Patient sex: M
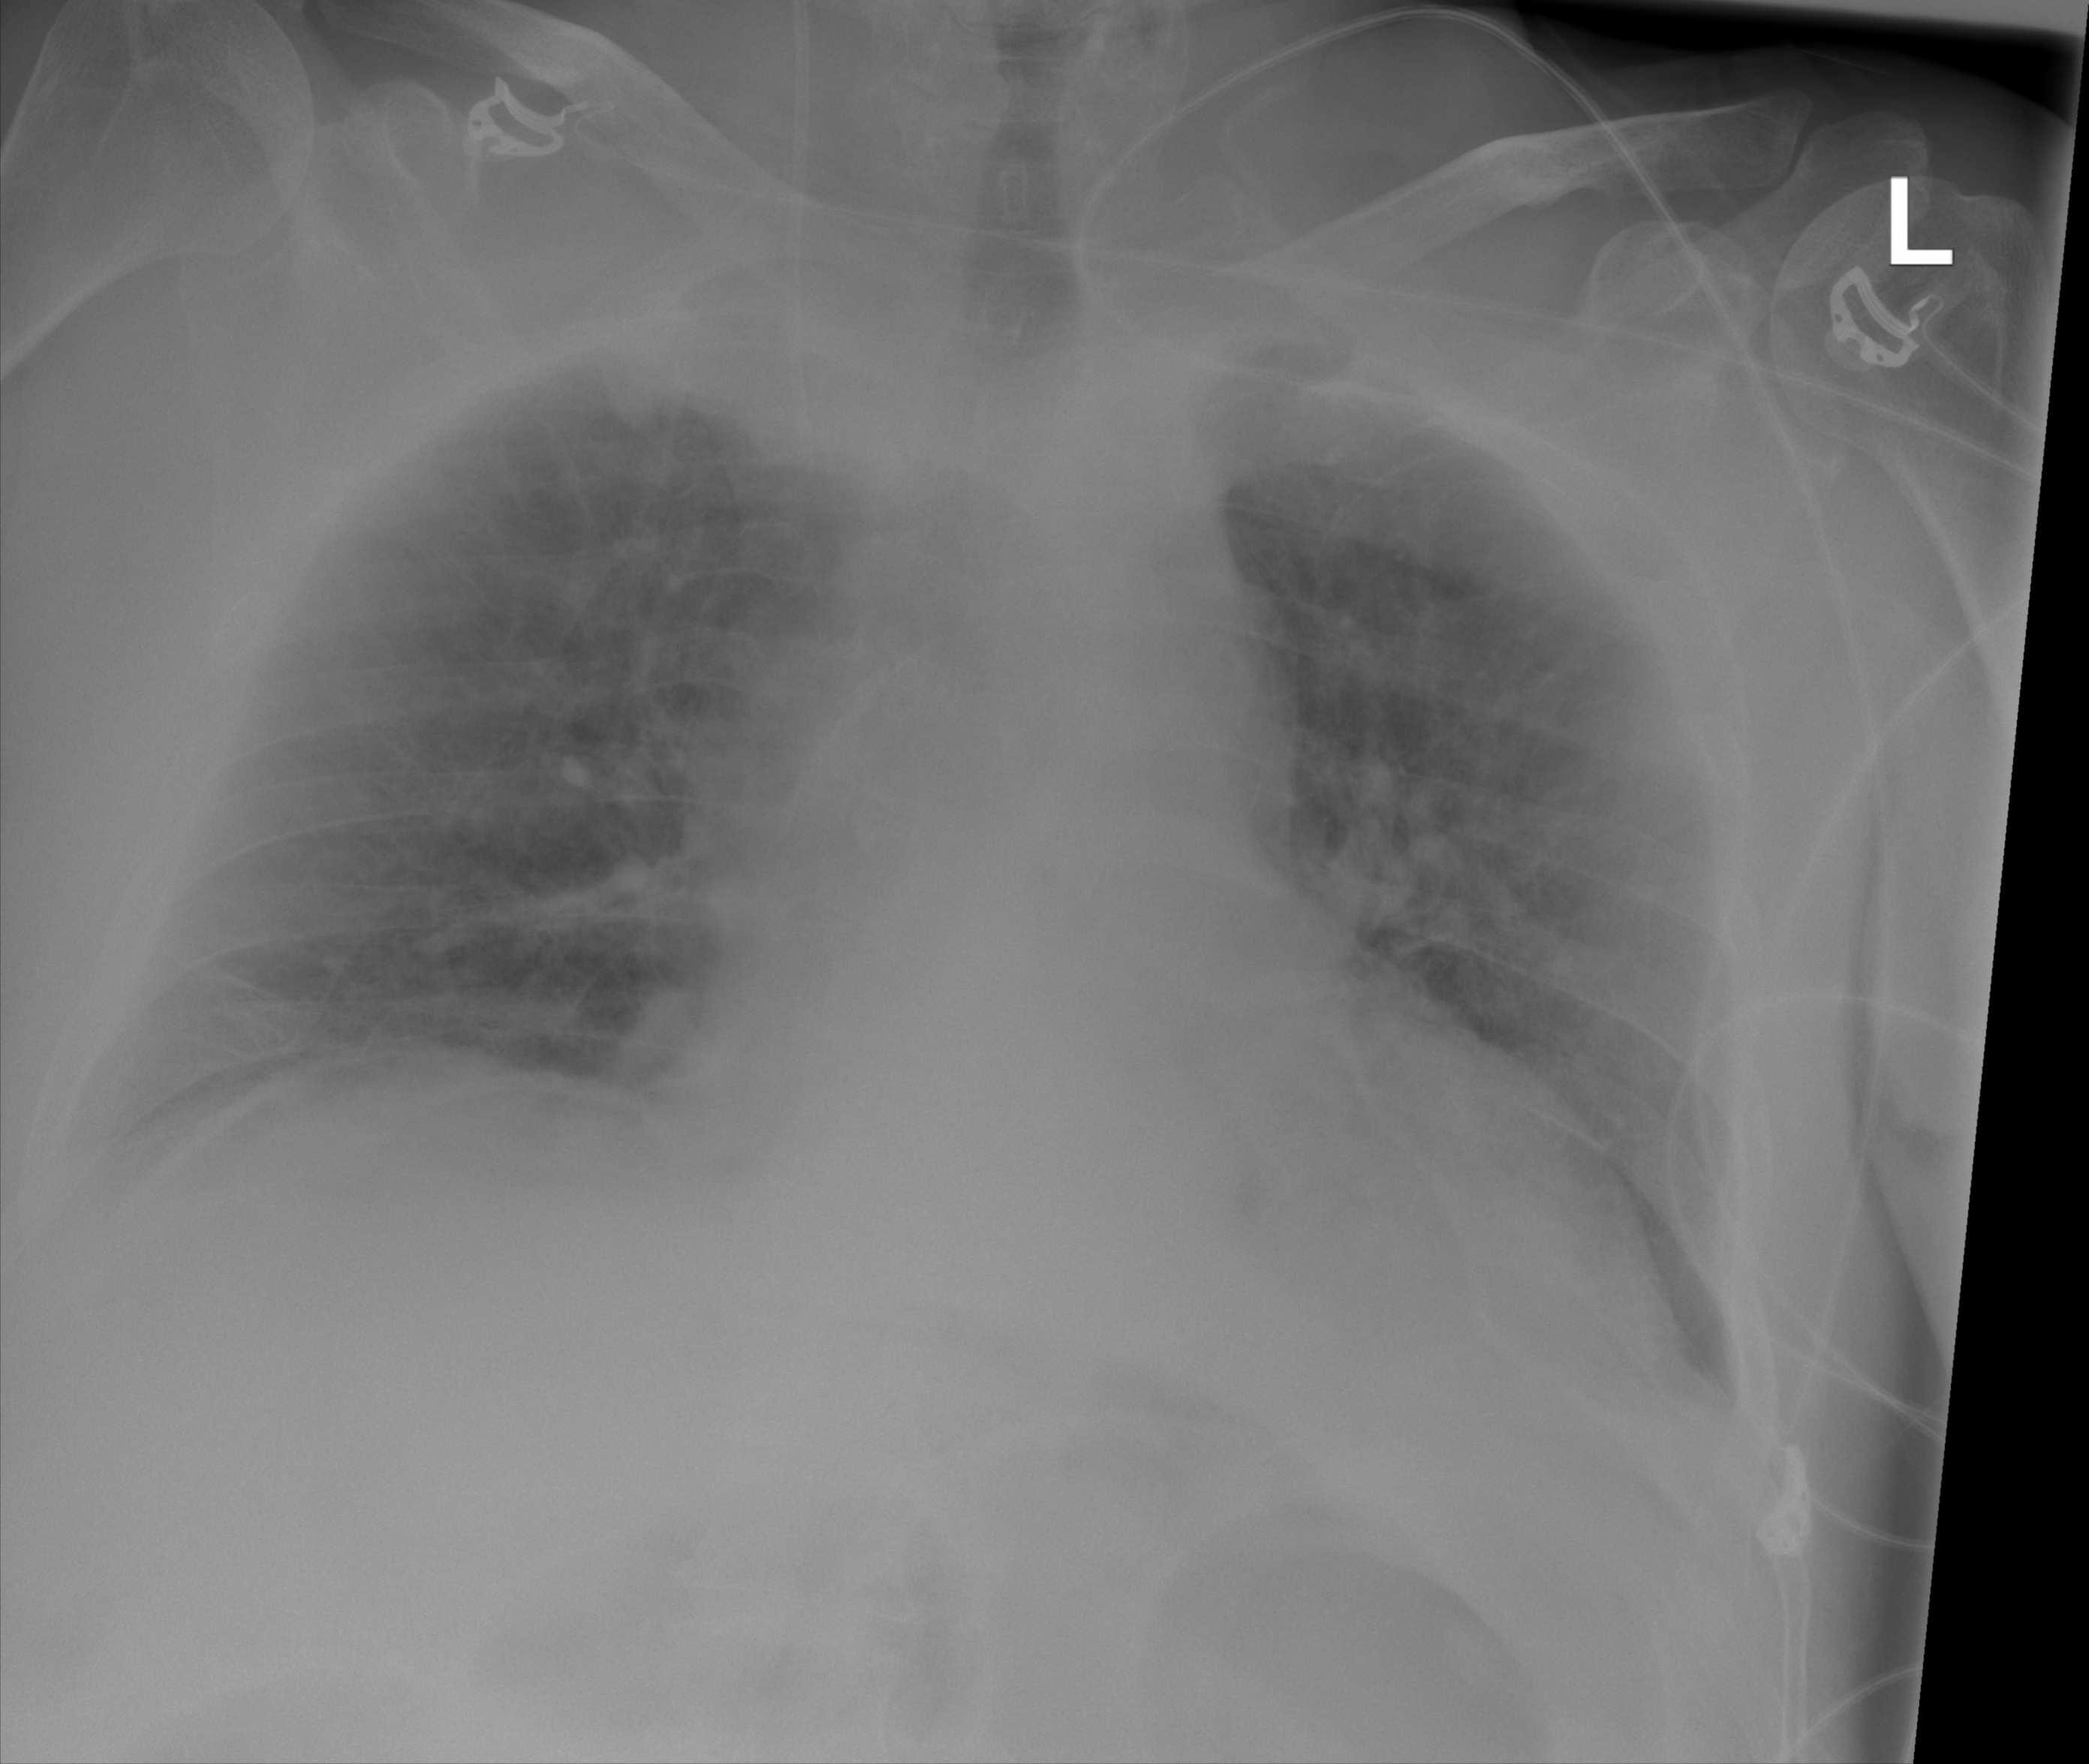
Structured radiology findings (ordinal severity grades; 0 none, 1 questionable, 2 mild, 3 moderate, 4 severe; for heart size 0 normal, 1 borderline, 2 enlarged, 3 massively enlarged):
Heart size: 2
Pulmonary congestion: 1
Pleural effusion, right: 0
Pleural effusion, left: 0
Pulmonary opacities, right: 0
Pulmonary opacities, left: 0
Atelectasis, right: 1
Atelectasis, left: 2